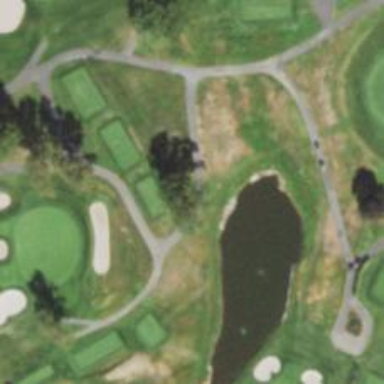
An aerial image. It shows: Pathway for golfing.